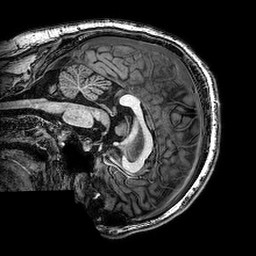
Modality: T1w
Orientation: sagittal
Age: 20
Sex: male
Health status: healthy
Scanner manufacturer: philips
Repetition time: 0.008156 s
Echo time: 0.00374 s